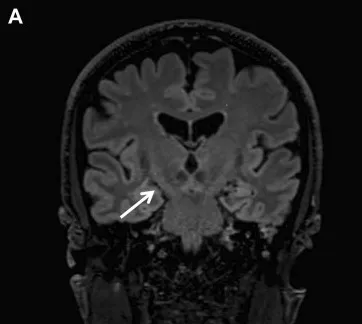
Brain Magnetic Resonance revealed bilateral fronto-parietal atrophy; coronal.
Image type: radiology (mri)